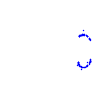
Particle: kaon